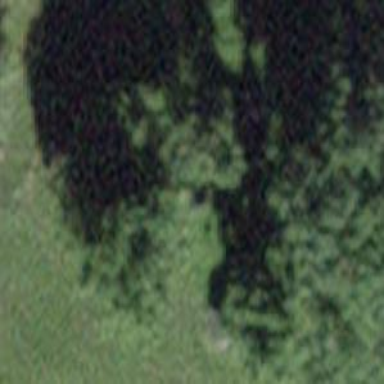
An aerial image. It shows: Forest area.